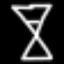
Label: hourglass